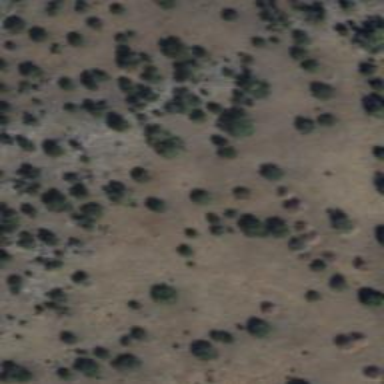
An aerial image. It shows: Patch of scrub vegetation.